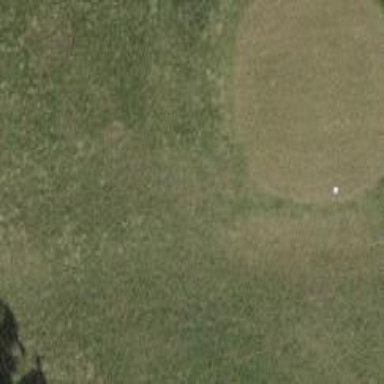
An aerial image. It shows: Golf tee on grassy land.